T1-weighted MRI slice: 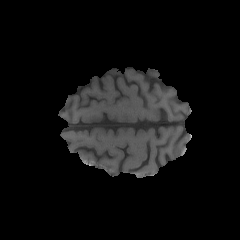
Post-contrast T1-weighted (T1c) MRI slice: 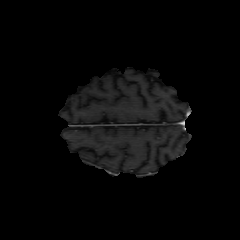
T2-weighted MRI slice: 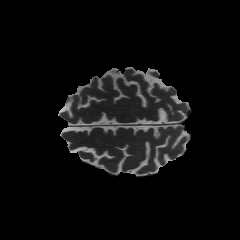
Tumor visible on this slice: no